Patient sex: F
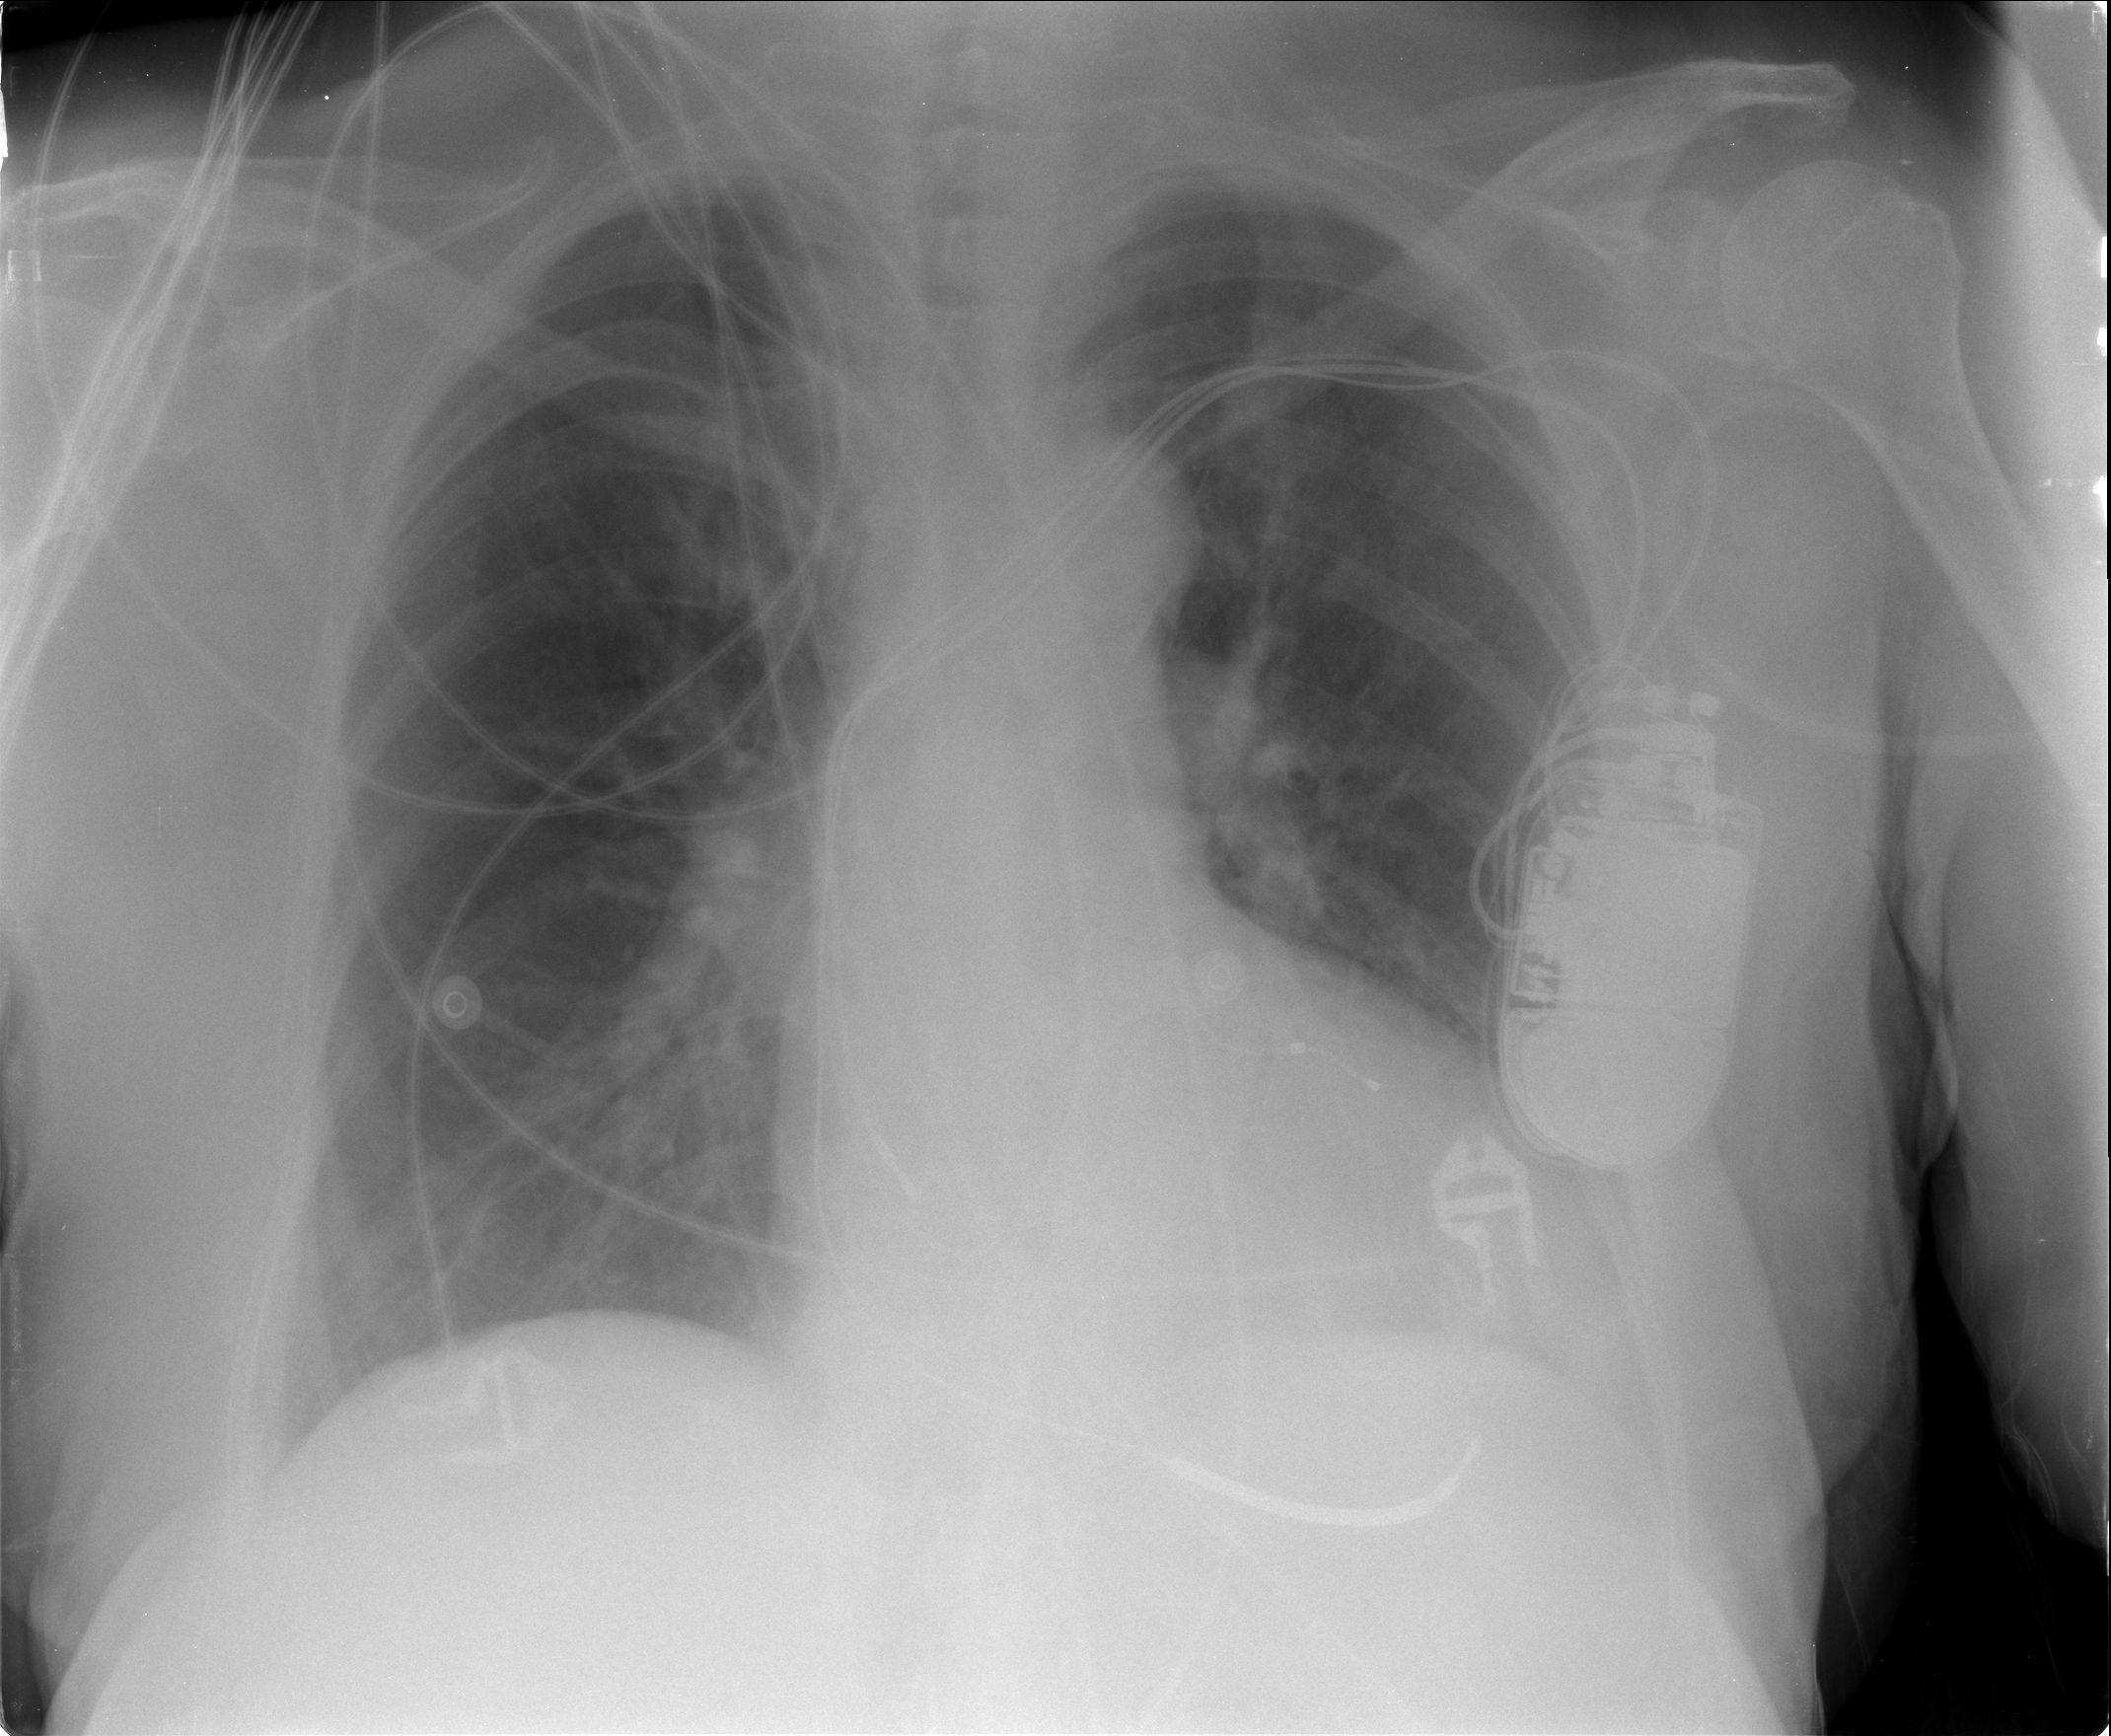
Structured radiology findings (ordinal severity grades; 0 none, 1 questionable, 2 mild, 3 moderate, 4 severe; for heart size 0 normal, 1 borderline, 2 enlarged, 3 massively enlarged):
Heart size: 2
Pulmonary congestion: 2
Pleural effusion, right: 0
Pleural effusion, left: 0
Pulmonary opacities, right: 0
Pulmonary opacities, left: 0
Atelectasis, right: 0
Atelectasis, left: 2